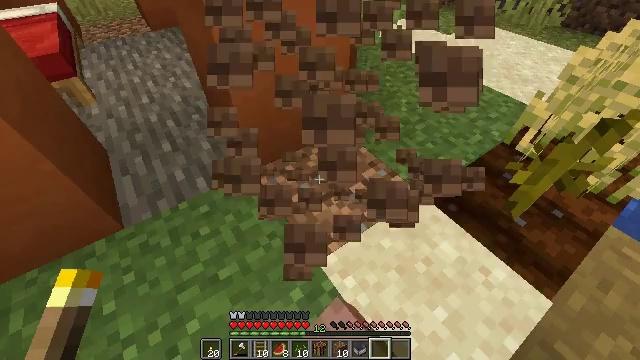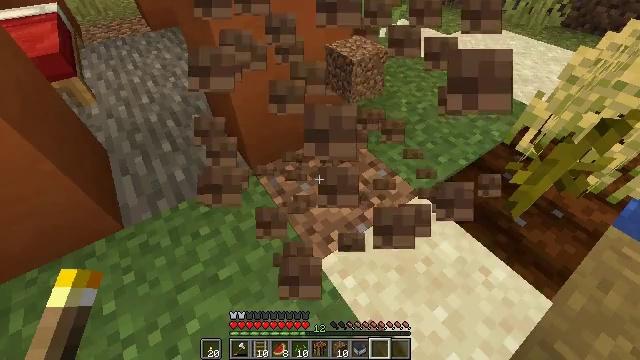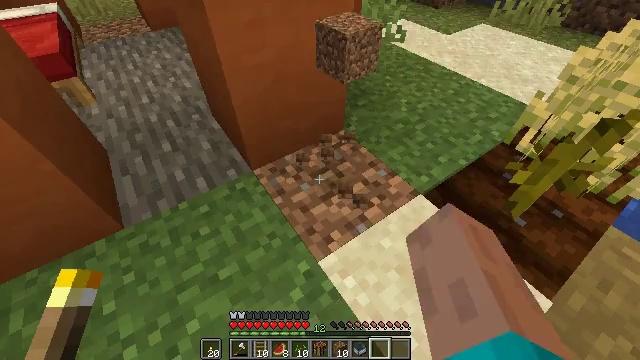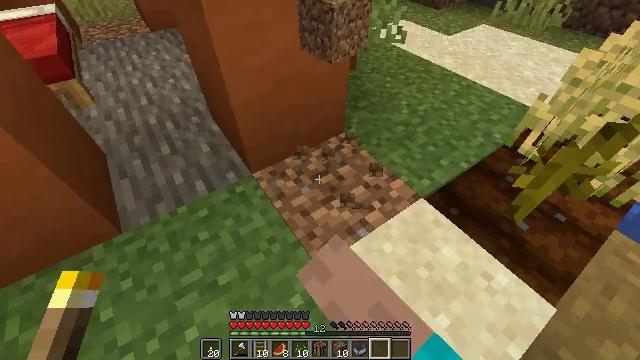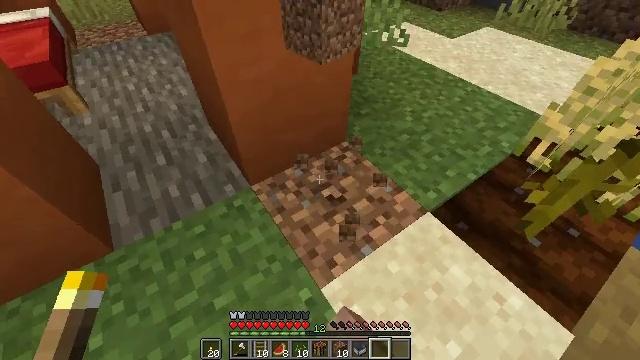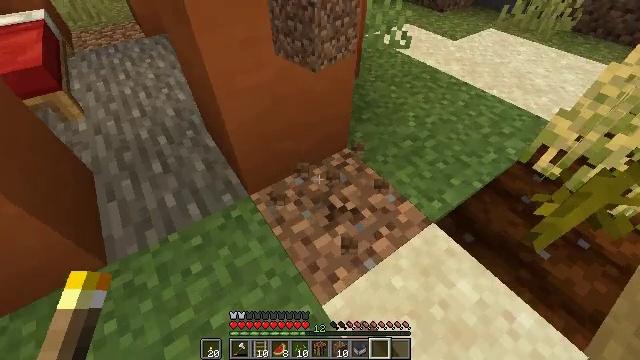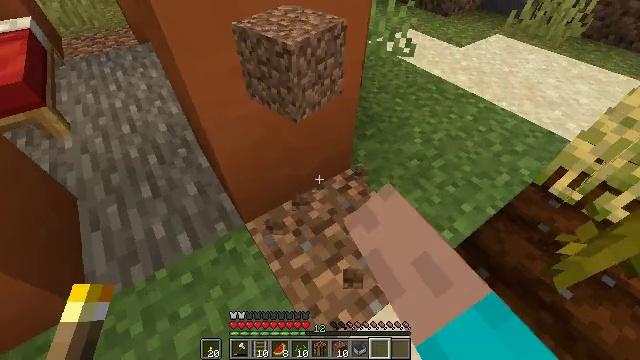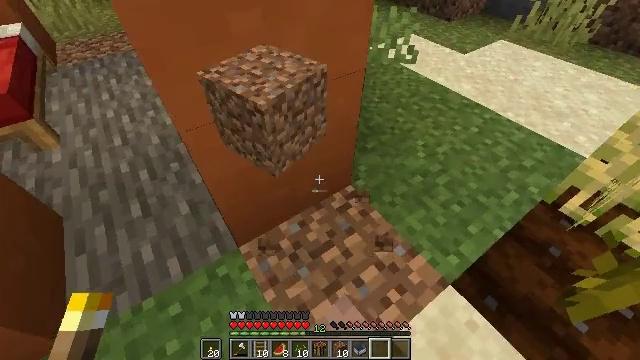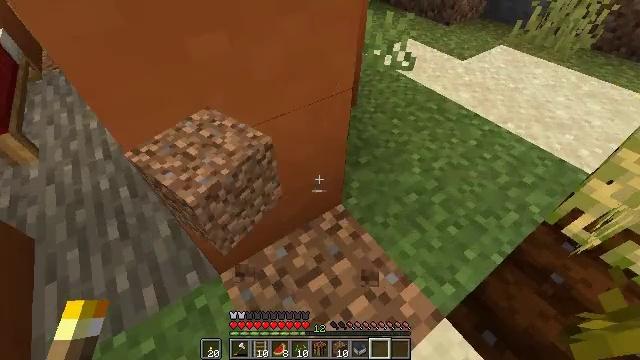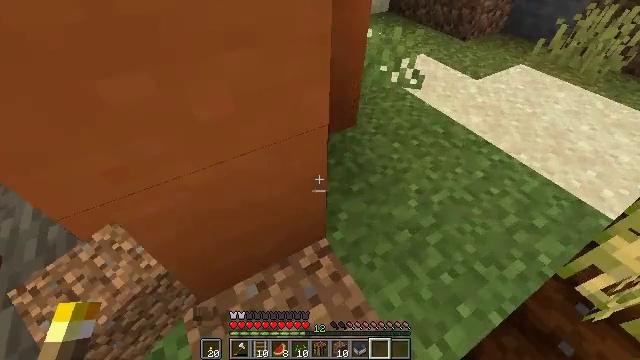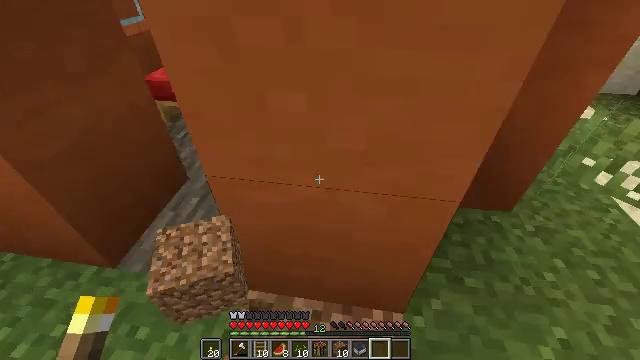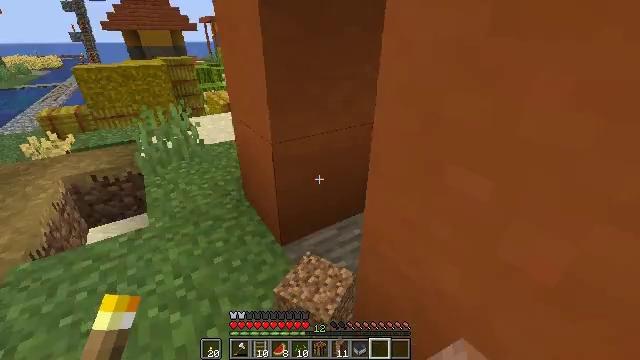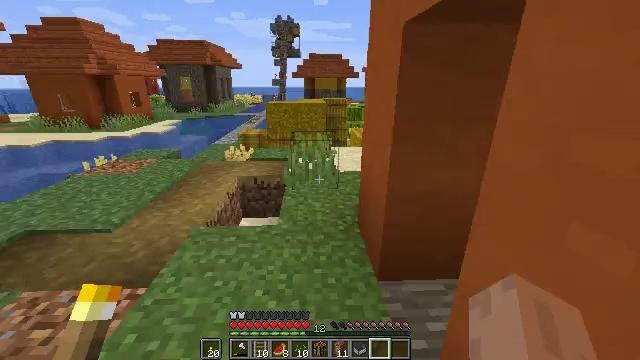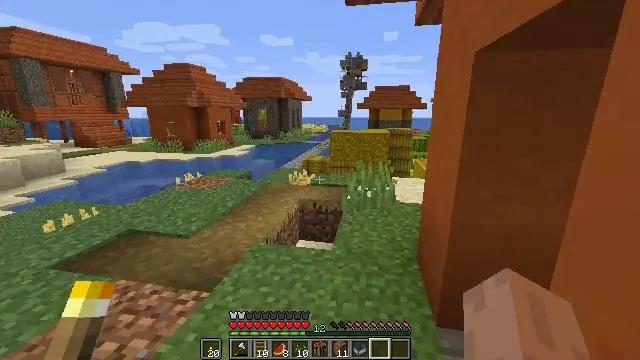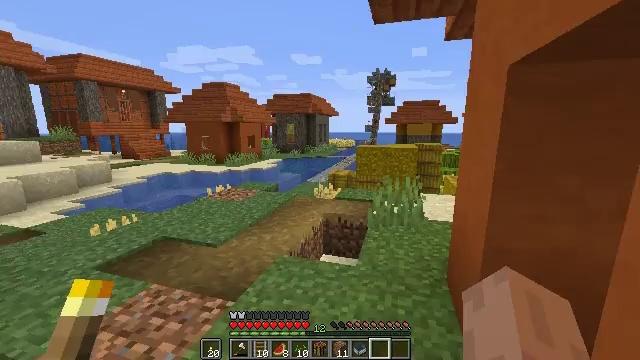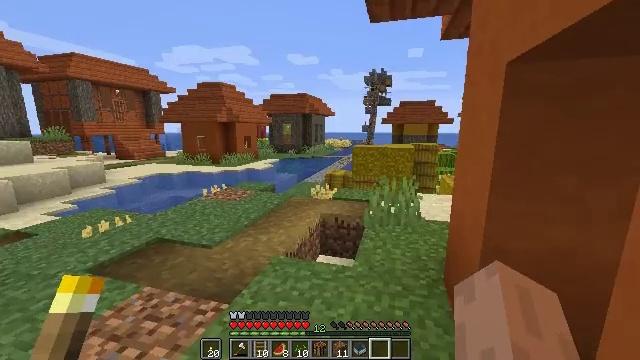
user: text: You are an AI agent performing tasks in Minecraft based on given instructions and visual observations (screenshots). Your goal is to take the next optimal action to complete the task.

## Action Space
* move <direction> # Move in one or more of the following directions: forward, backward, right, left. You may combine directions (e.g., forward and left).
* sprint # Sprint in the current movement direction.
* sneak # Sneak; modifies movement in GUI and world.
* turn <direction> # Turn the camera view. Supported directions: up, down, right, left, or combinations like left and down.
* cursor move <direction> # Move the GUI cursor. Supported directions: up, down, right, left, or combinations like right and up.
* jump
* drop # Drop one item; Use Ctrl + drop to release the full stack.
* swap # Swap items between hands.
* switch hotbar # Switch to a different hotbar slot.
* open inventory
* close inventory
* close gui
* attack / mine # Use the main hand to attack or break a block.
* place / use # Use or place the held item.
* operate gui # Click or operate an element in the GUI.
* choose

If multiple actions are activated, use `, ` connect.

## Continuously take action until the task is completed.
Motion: motion action
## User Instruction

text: Recycle the acacia stairs.
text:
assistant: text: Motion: attack / mine
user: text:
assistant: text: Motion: attack / mine
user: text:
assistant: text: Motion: move forward, attack / mine
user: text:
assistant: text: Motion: move forward, attack / mine
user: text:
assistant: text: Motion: move forward, attack / mine
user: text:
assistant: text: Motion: move forward
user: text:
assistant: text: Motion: move forward and move right
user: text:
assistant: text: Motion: move forward and move right
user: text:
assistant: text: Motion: move forward and move right, turn left
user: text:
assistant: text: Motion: move forward and move right, turn left and up
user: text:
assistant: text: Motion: turn left and up
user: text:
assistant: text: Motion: turn left and up
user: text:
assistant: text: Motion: turn left and up
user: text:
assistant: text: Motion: turn left and up
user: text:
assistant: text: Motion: move forward
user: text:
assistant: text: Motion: move forward
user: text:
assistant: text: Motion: move forward
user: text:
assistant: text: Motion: move forward
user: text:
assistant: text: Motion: move forward
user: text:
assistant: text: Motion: move forward, sprint, turn right
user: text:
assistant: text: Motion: move forward, sprint, turn right and up
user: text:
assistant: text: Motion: move forward, sprint
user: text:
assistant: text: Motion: move forward, sprint
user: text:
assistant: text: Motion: move forward
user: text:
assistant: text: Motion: move forward
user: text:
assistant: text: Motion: move forward, sprint
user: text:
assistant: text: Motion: move forward, sprint
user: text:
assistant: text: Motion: move forward, sprint
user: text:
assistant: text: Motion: move forward
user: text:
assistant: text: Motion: move forward